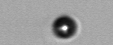
Label: bead